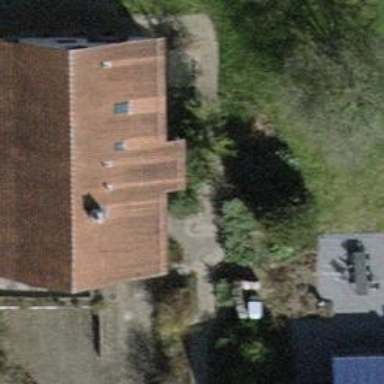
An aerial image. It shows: Building with tile roof.